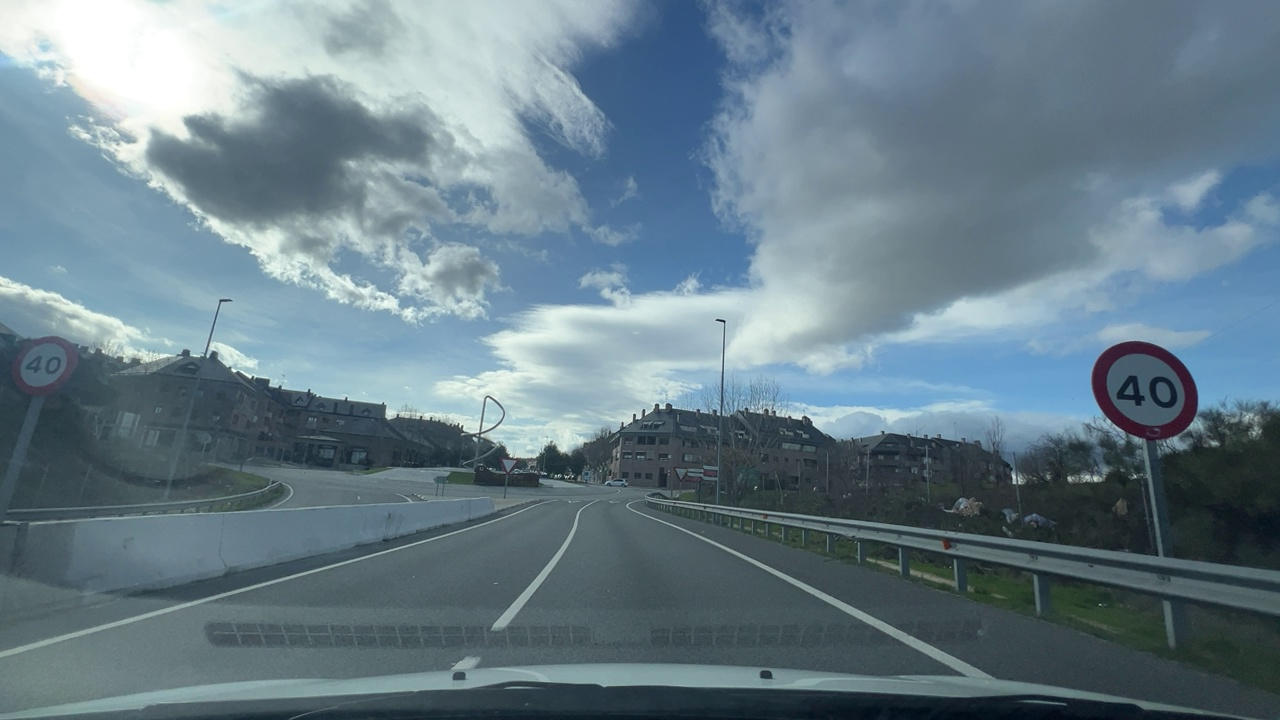
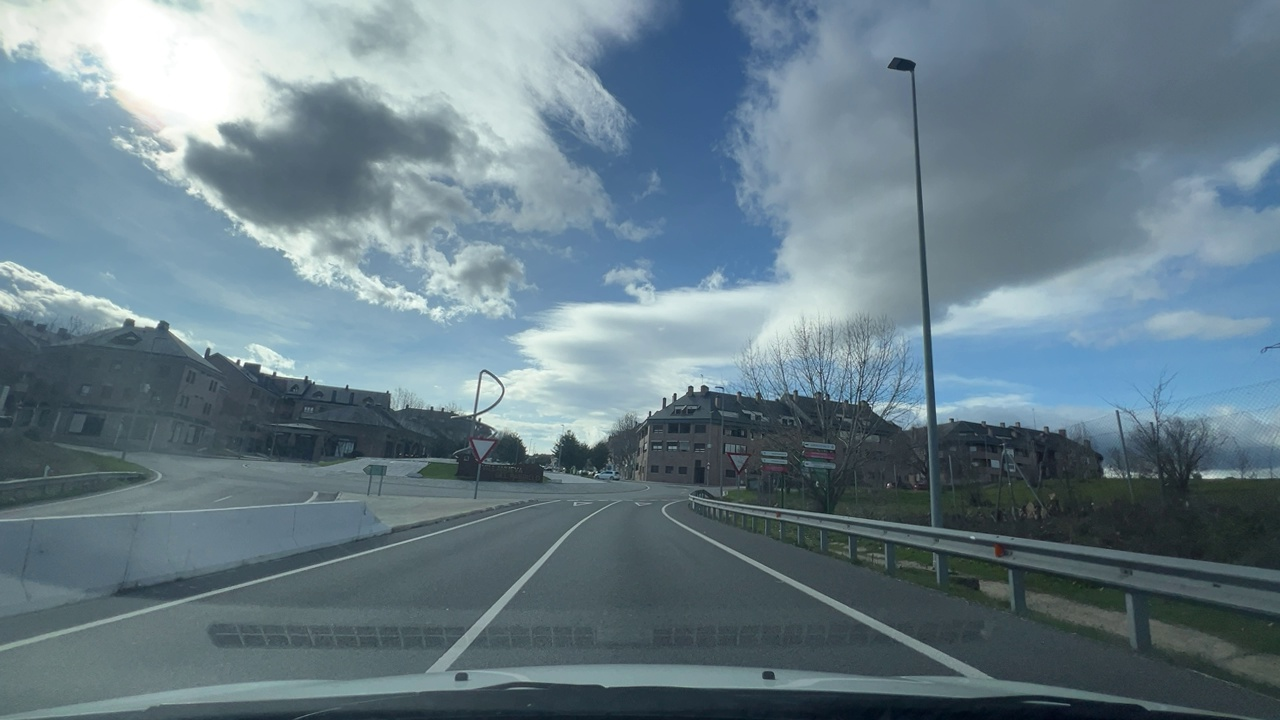
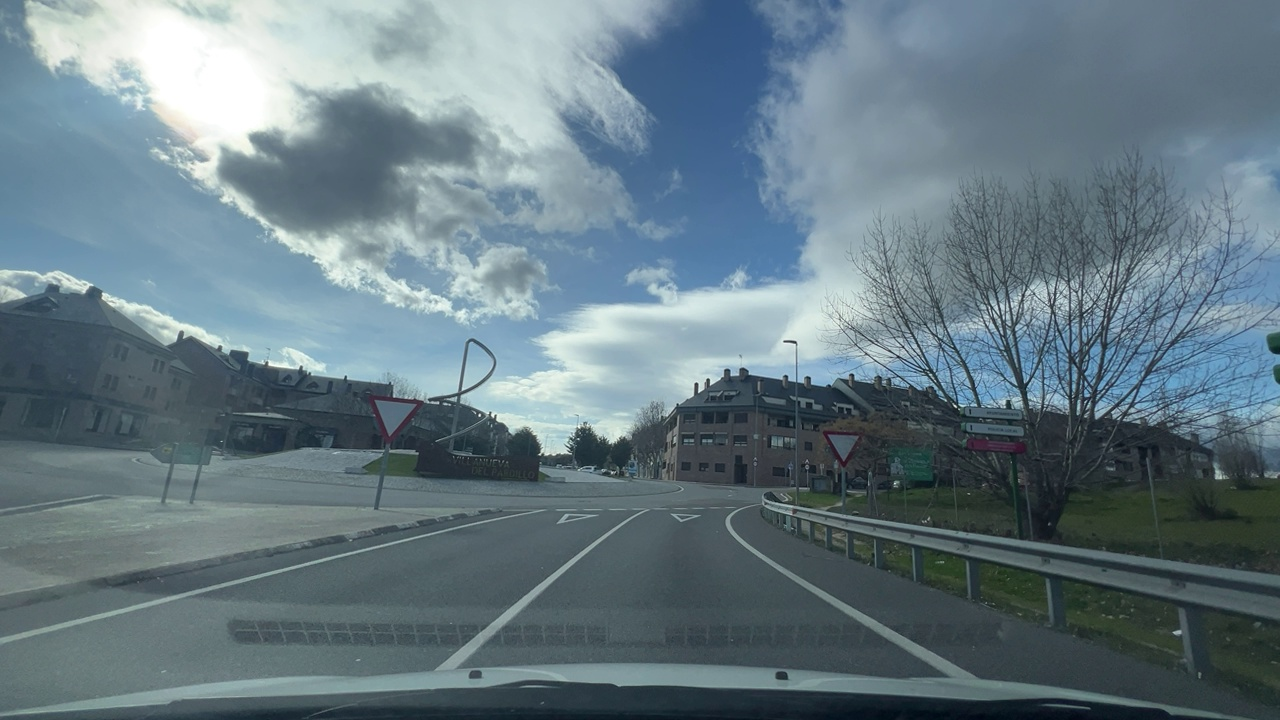
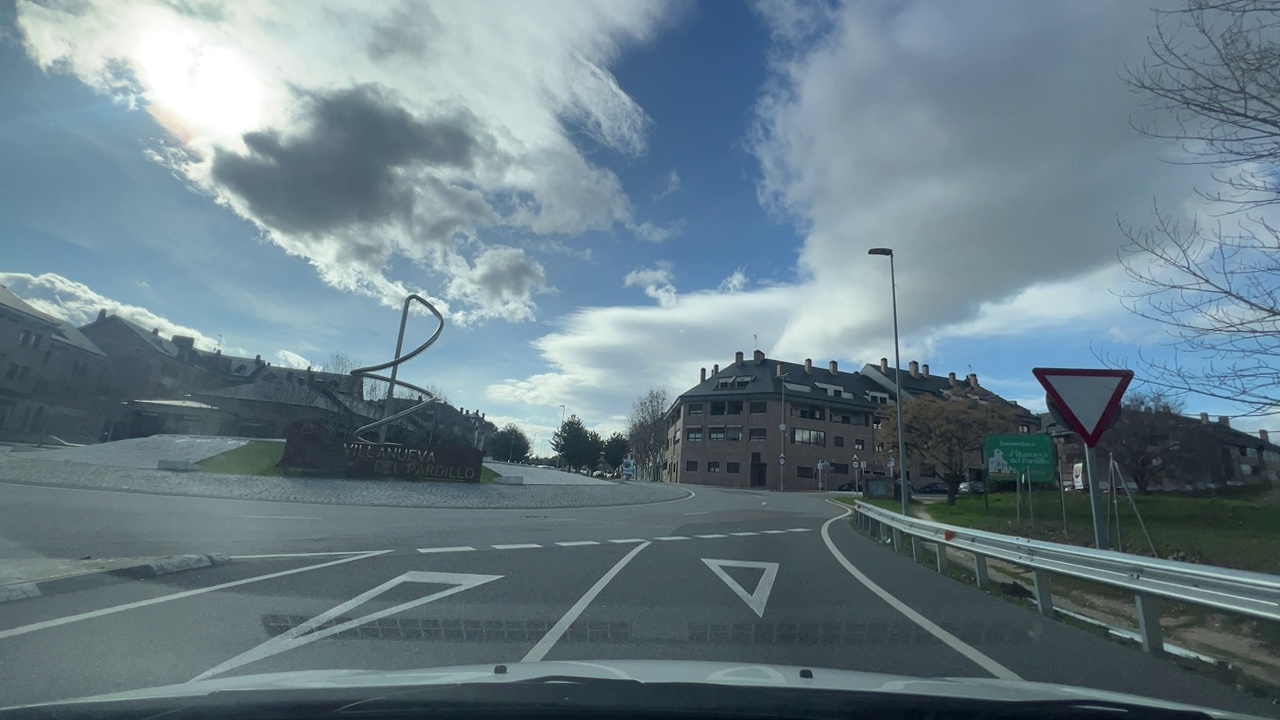
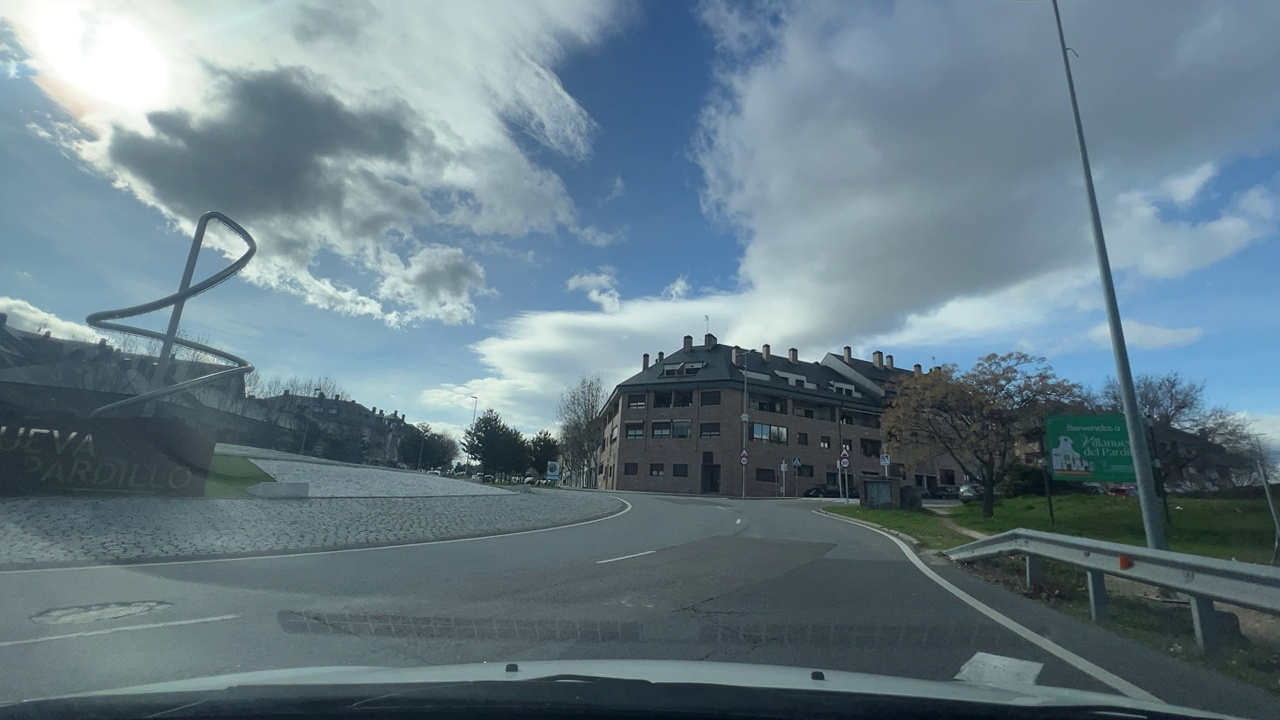
Situation: Roundabout
Question: Is the ego vehicle currently inside a roundabout?
Answer: No
Reasoning: The ego vehicle is currently approaching a roundabout, preparing to get inside

Situation: Roundabout
Question: Is a roundabout visible ahead in the ego direction?
Answer: Yes
Reasoning: There is a roundabout ahead visible, on the left side of the ego vehicle

Situation: Roundabout
Question: Is the ego vehicle stationary while another vehicle crosses its path within the roundabout?
Answer: No
Reasoning: The vehicle is not stationary and no other cars are visible